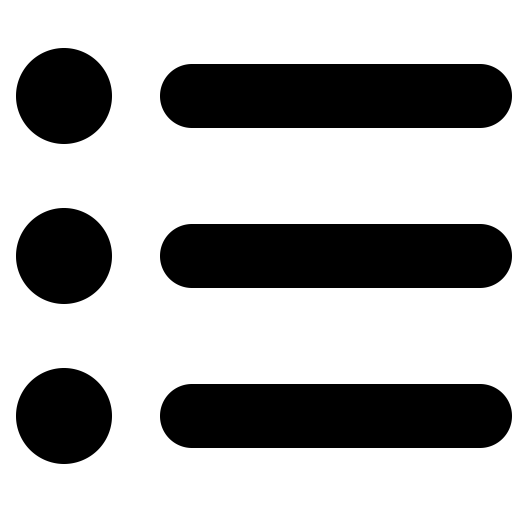
Tags: icon, FontAwesome, fa-icon, solid, list, ul